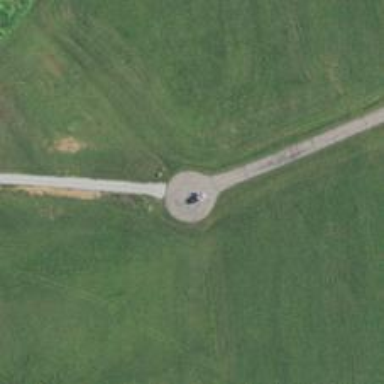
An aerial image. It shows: Turning circle on the road.